Question: Here is the result that I get:

If I set the 'doubleSided' property of layer 4 as No, the whole layer disappears. I know that already. But then, how can I show yet with correct content orientation?
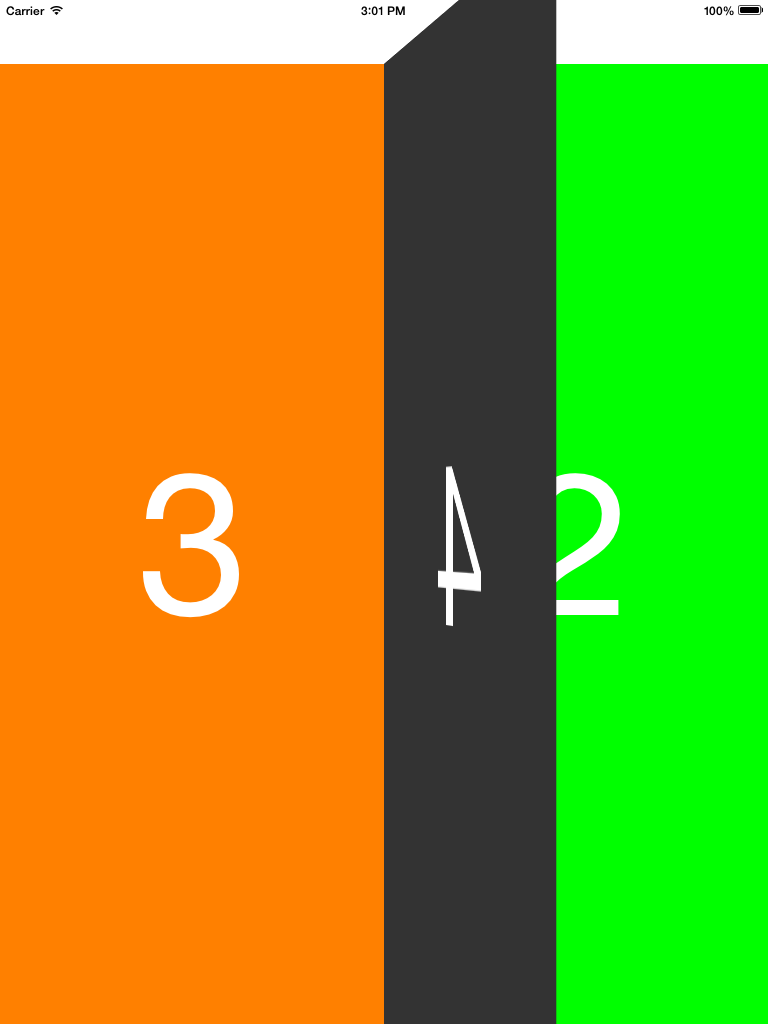
Answer: Do the animation in two parts. At the halfway point, when the layer is side-on to the camera so you can't see it, flip the layer the other way around and move the anchor point to the other side, and swap out the contents of the layer if you need to.
Unfortunately, I don't have any sample code, because the last time I did this was on iOS 4, and the view-based animations that I was using don't appear to work on layers any more. You could post your own code and accept your own answer if you want.